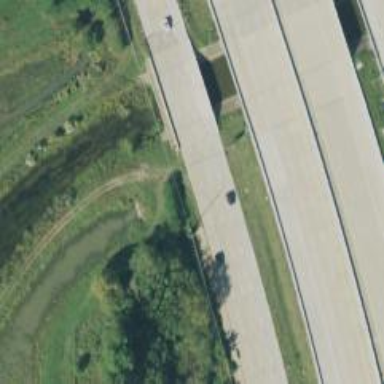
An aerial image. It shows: Secondary road with frontage road crossing bridge.